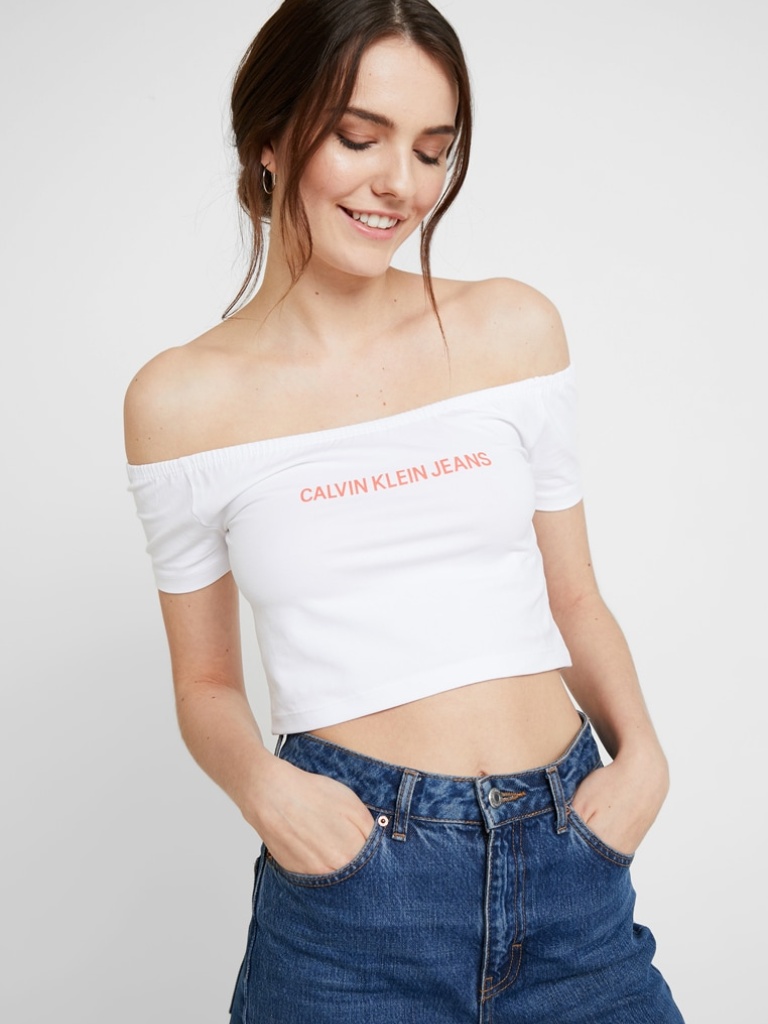
cotton tight sleeveless cropped length Untucked off-shoulder t-shirt